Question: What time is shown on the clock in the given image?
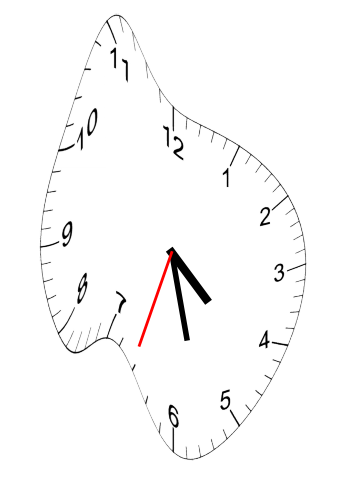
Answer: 04:27:33